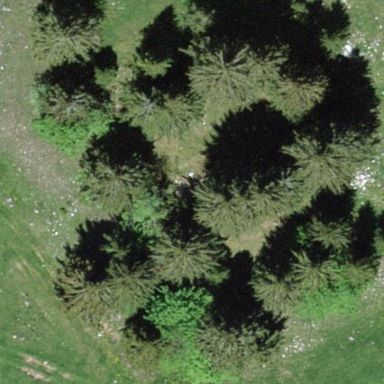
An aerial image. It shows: Evergreen needle-leaved forest.